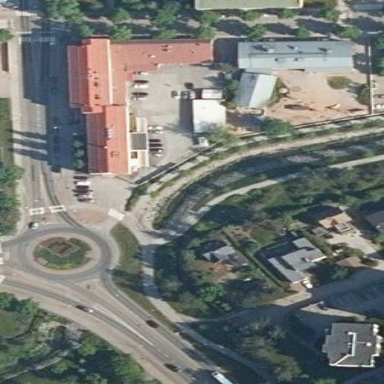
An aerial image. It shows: Police building.